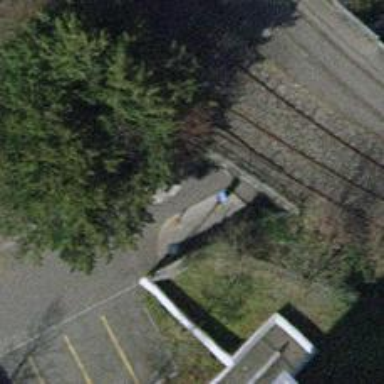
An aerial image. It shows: Rising bollard.